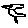
Label: bird